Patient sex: M
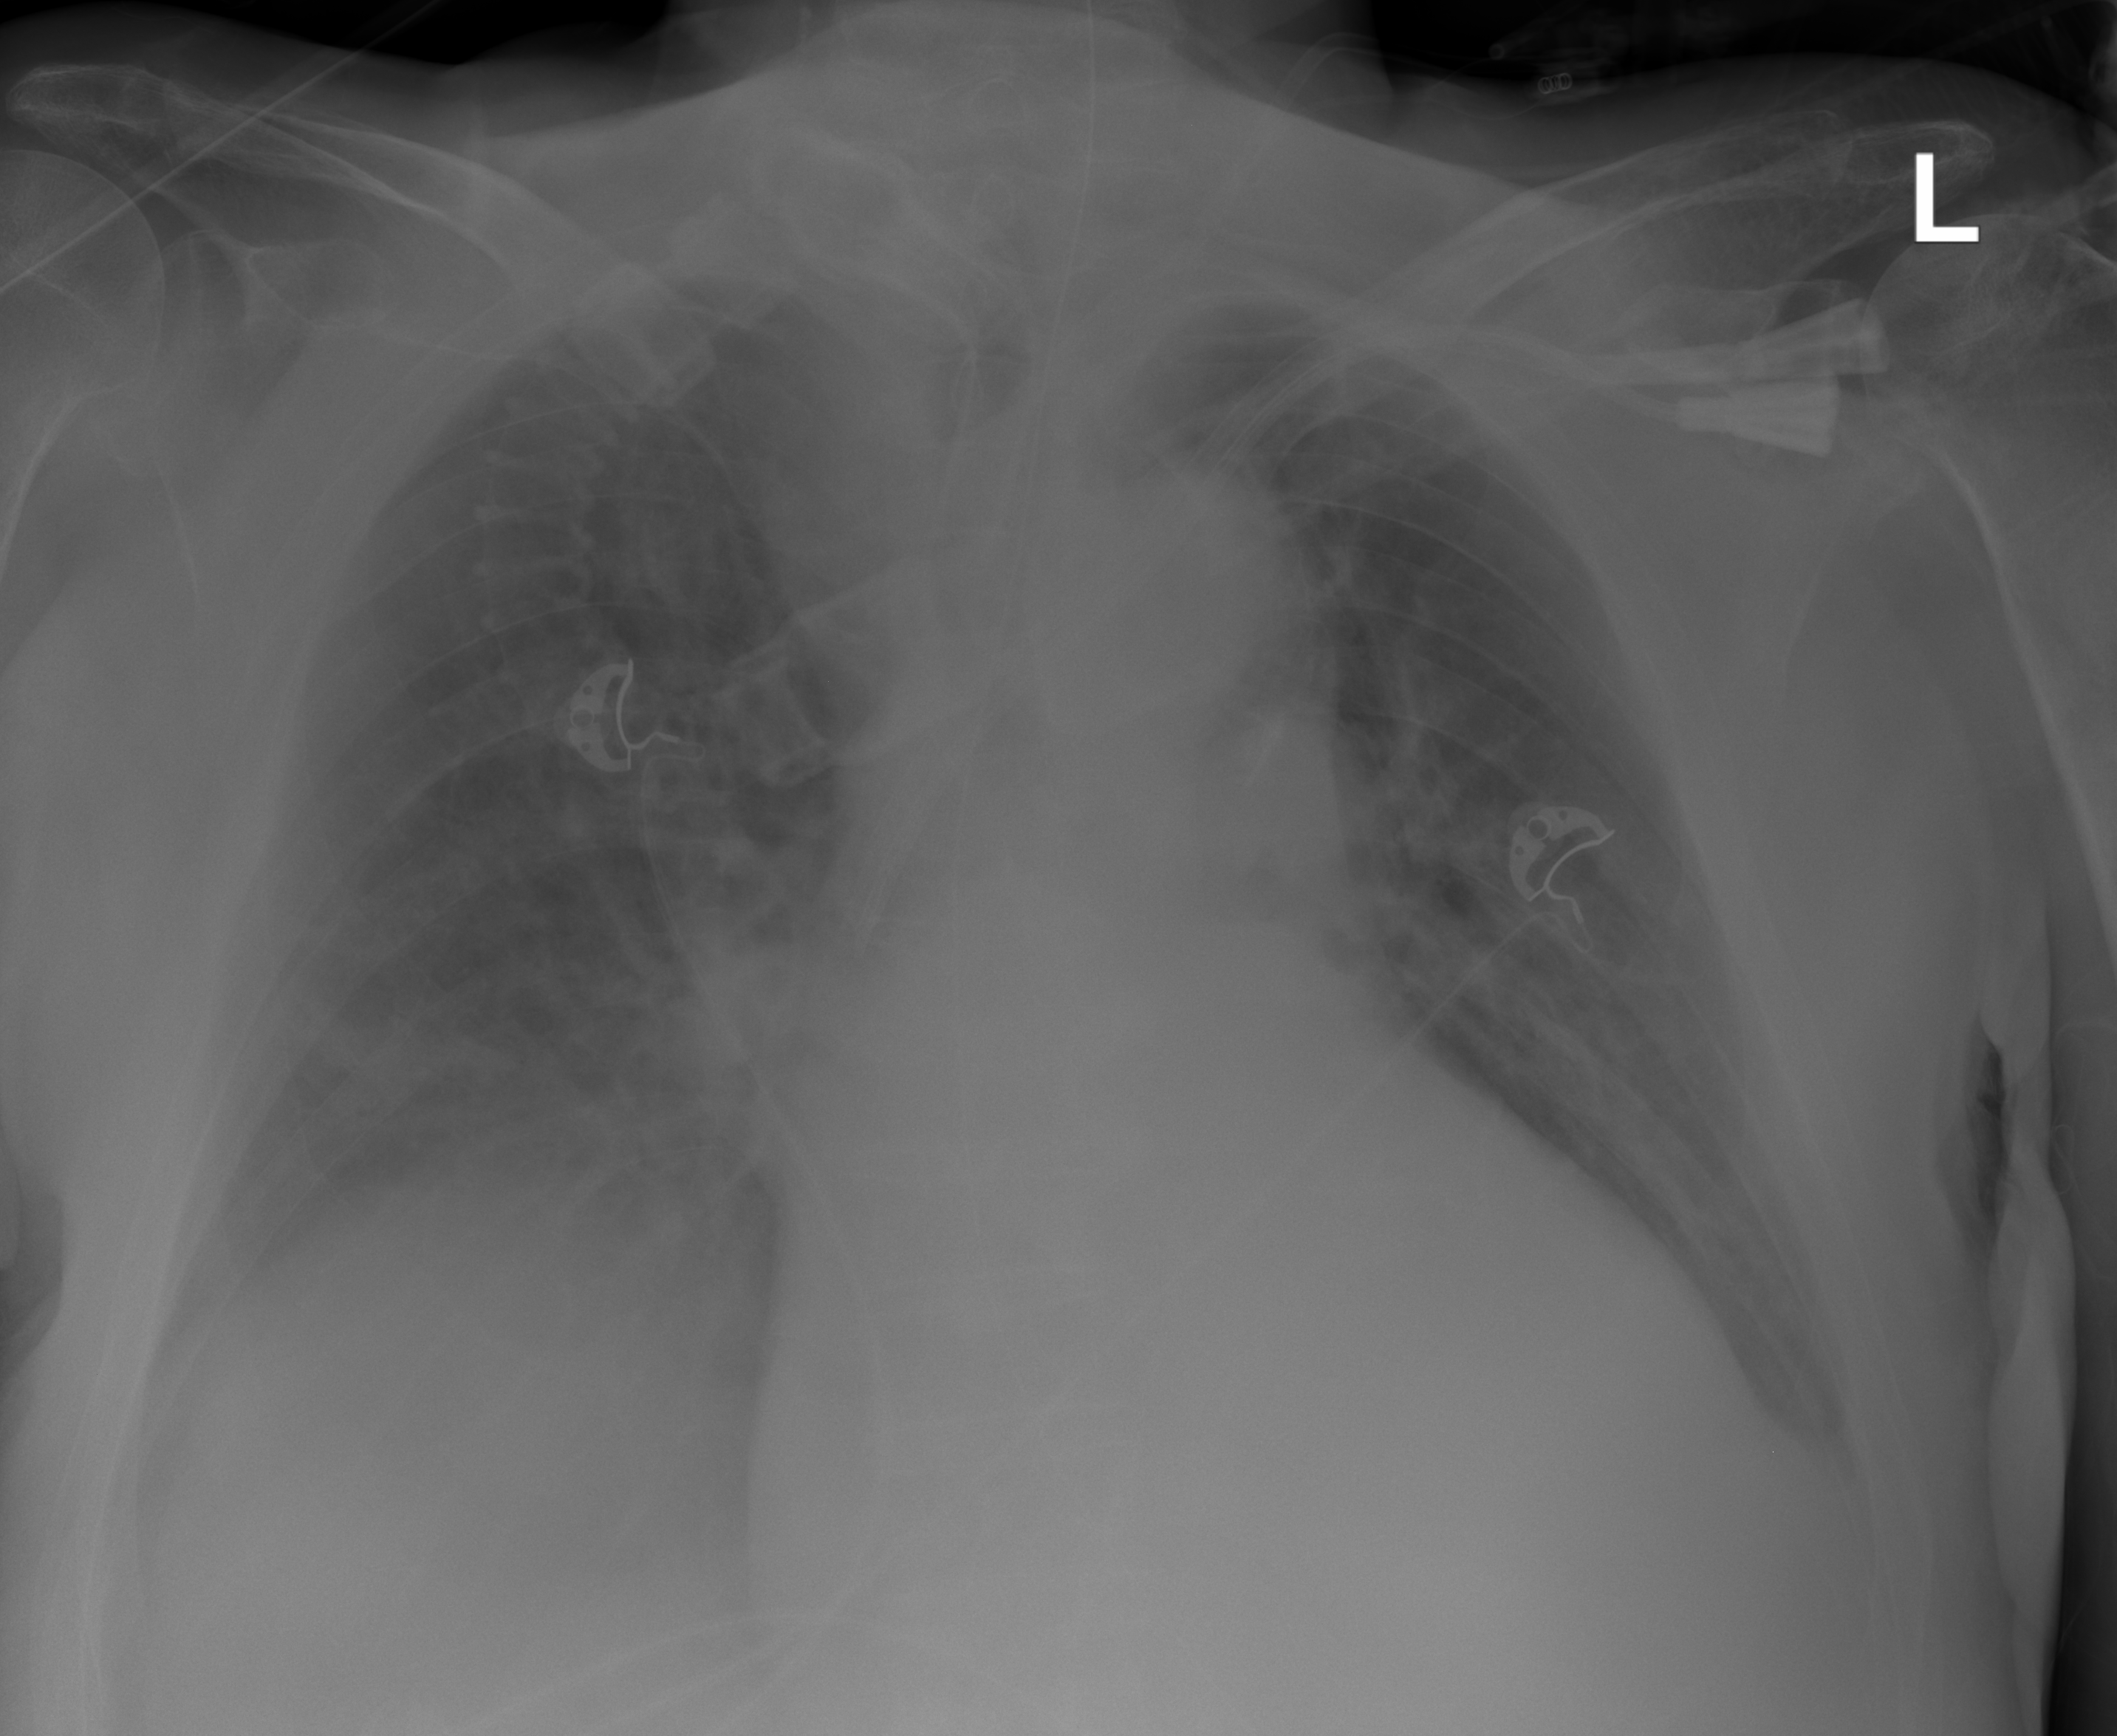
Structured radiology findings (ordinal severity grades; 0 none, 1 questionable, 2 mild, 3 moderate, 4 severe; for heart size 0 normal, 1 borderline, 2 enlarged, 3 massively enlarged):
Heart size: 2
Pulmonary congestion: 2
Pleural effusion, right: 2
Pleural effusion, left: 2
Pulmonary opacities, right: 2
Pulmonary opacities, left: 0
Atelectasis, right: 2
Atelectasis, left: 2